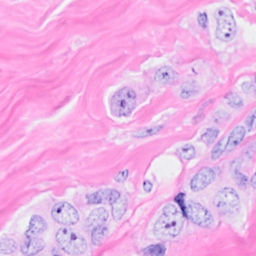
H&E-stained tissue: Breast